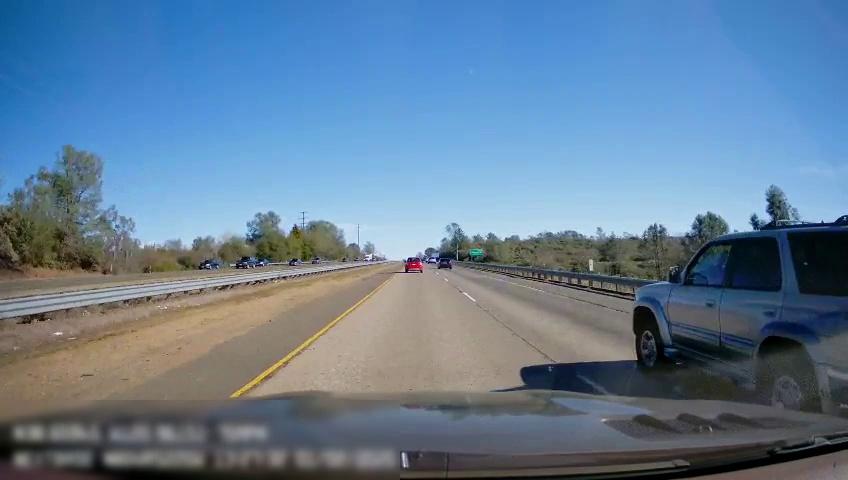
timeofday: Day
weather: Sunny
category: Drivable Space
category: Drivable Space
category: Vehicles | SUV
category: Vehicles | SUV
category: Vehicles | SUV
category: Vehicles | SUV
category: Vehicles | SUV
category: Vehicles | Car
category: Vehicles | Car
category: Vehicles | SUV
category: Vehicles | SUV
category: Vehicles | Truck
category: Lanes | Current Lane
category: Lanes | Current Lane
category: Lanes | Alternate Lane
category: Traffic | Signs